Question: Do you know why it's happening?

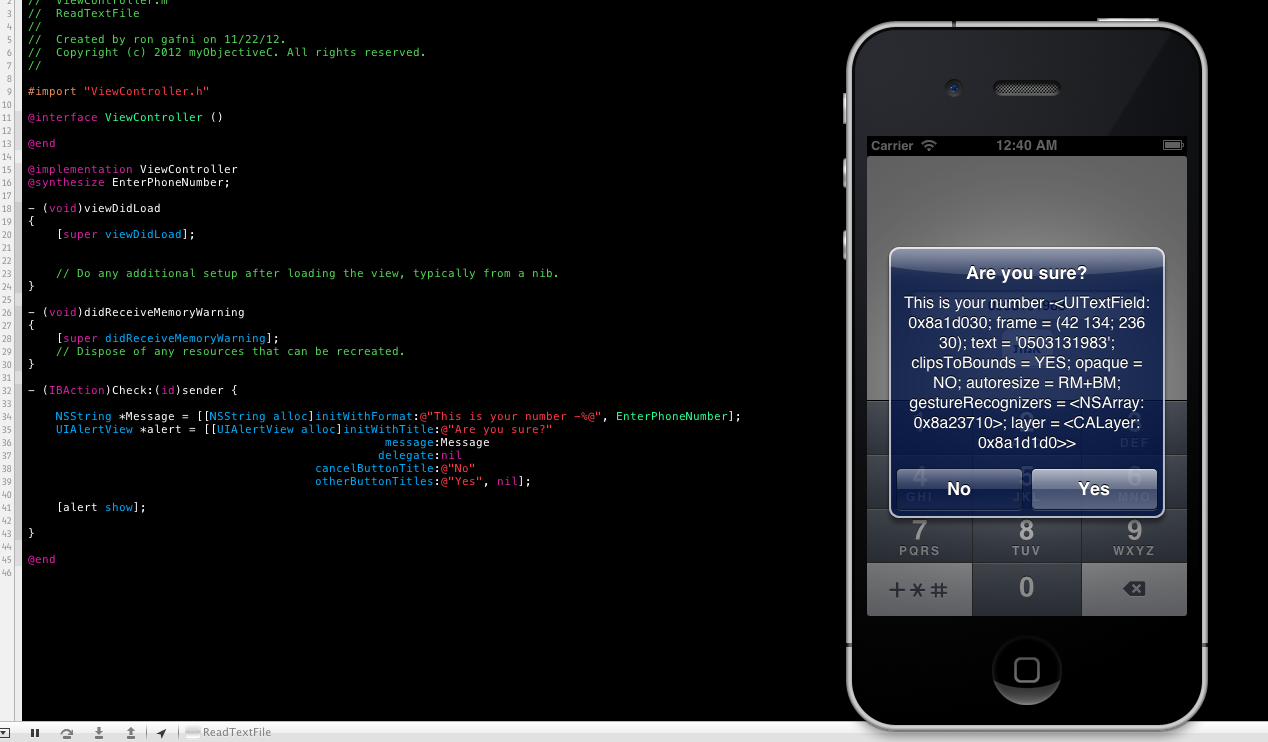
Answer: easy, use [EnterPhoneNumber text] instead!